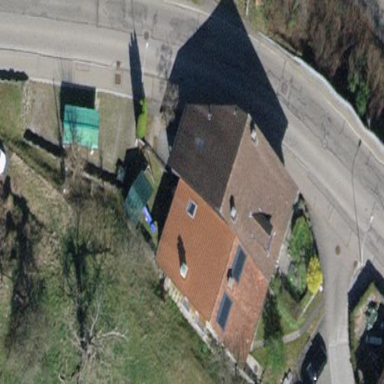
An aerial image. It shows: Building with tile roof.